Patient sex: M
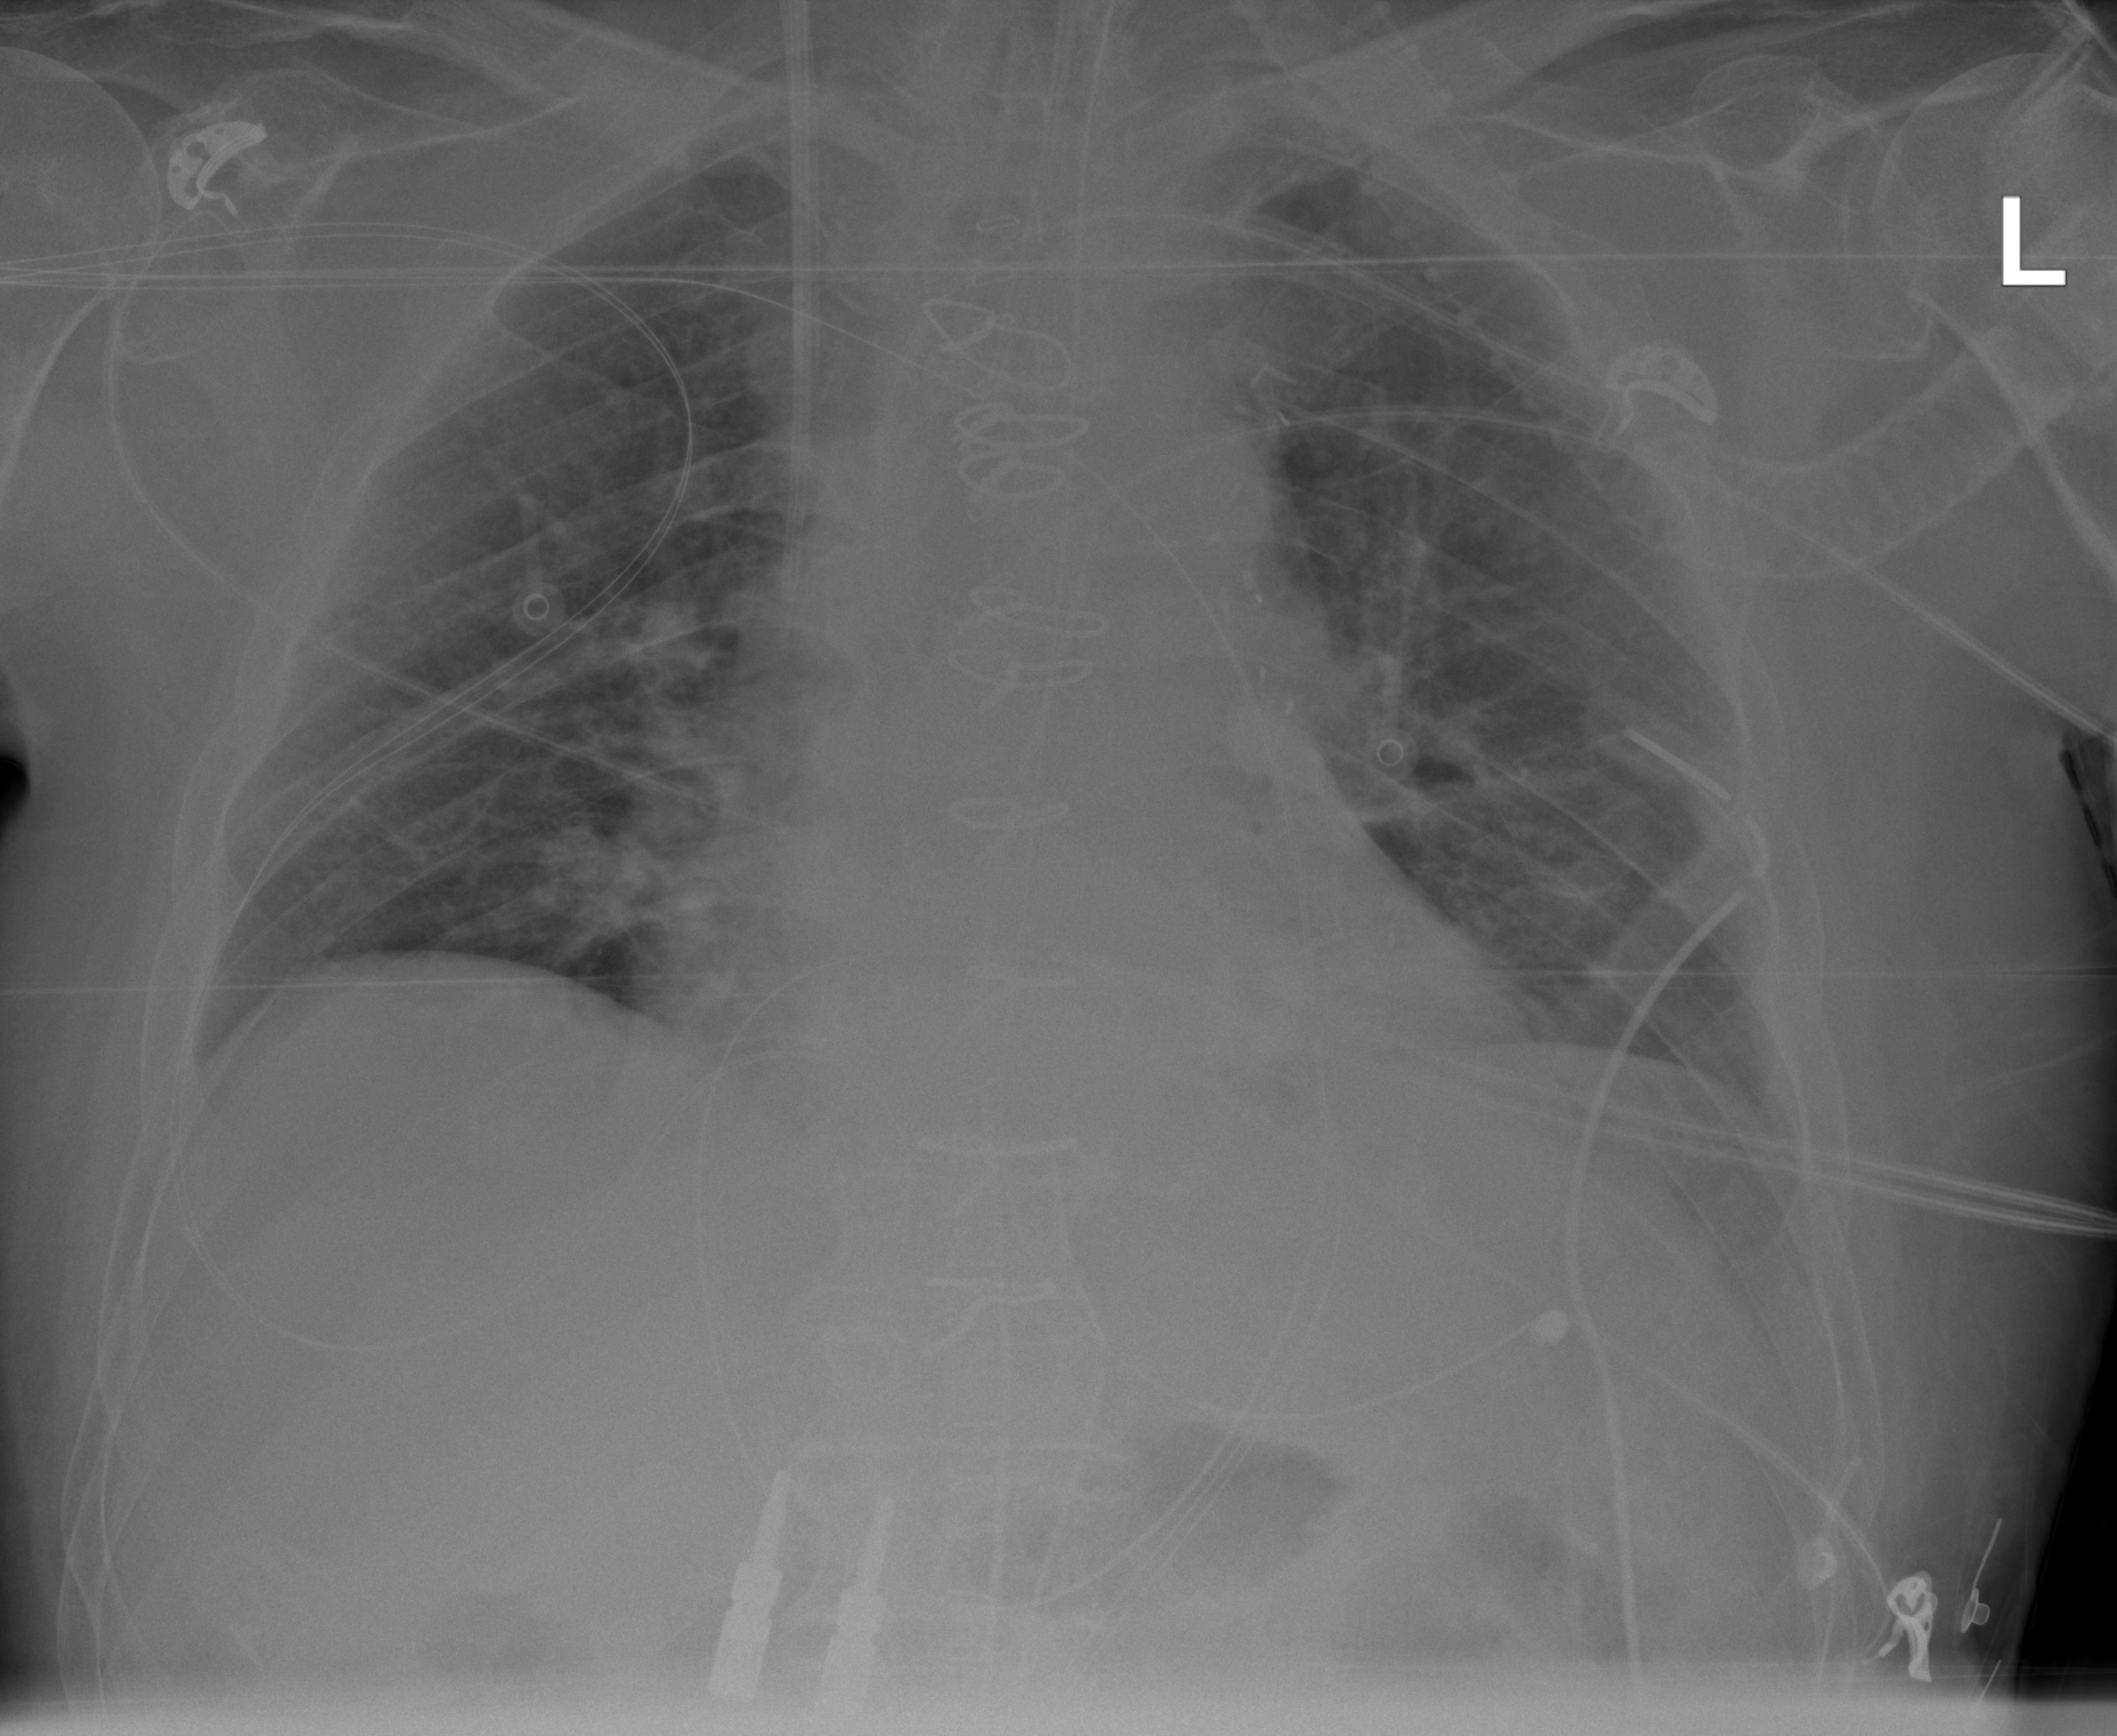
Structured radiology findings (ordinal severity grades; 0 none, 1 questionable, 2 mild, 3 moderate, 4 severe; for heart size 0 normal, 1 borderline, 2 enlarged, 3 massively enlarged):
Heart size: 2
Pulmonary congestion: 2
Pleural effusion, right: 0
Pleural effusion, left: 1
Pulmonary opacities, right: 1
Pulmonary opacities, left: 1
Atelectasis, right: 2
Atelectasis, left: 1